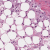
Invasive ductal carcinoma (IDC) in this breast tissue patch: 0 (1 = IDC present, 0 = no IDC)